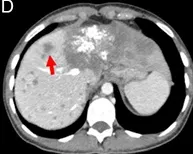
Contrast-enhanced abdominal computed tomography (CT) scans were performed at baseline (left) and after 2 months of the triple-agent therapy (right). To 17 mm , a decrease of 15%], and ,the conglomerate between the head of the pancreas.
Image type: radiology (ct)